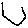
Label: hexagon